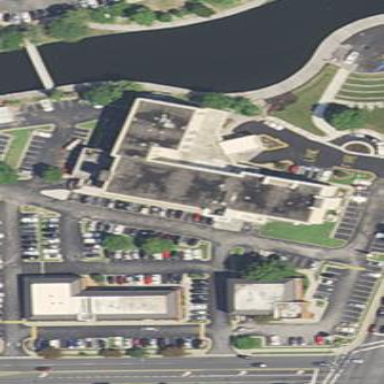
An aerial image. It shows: Hotel building.